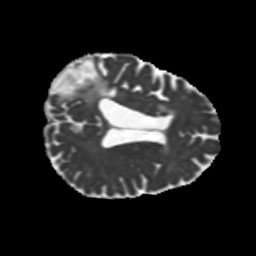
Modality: MD
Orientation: axial
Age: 68
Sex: female
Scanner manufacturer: siemens
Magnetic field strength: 3 T
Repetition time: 5.25 s
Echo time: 0.08 s